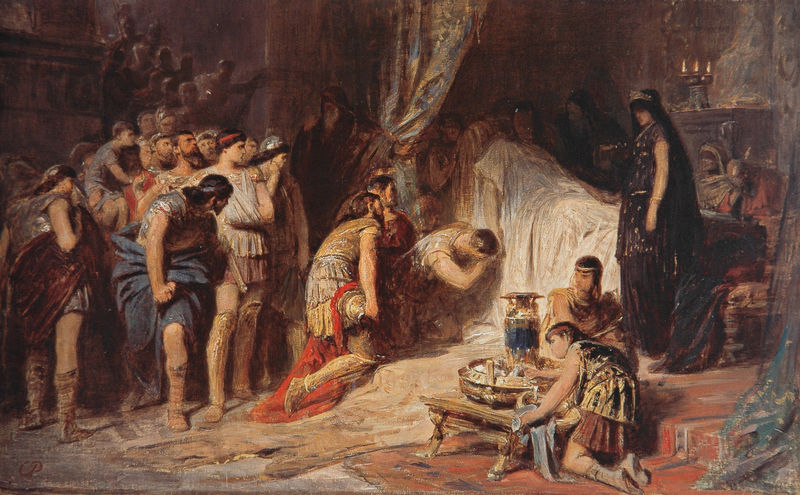
Titel: Ölskizze zum Tod Alexanders des Großen (Kompositionsentwurf)
Künstler: Karl Theodor von Piloty
Standort: München
Institution: Neue Pinakothek
Schlagwörter: blau, dunkel, gemälde, gruppe, hand, held, schatten, umhang, weiß, frauen, menschen, sitzen, braun, frau, grau, hell, licht, männer, raum, schwarz, szene, tisch, rot, schleier, tuch, ansammlung, leute, menge, teppich, andrang, gesichter, arm, barock, falten, geschichte, historie, leiche, tod, tot, trauer, vorhang, wache, rauch, gewand, gold, interieur, gewänder, gotik, krone, renaissance, traurig, amphore, vase, fell, schrank, bank, könig, papst, soldaten, kerze, bett, kerzen, leuchter, stufe, stufen, sandalen, faltenwurf, laken, monumental, fussboden, penis, blut, antike, krank, orient, abschied, weinen, viele, fliesen, knien, soldat, volk, helm, menschenmenge, ritter, rüstung, rom, römer, besuch, kerzenleuchter, jüngling, öllampe, leintuch, bahre, leichnam, tos, totenbett, krankheit, leid, schmerz, kniend, priester, weihrauch, griechenland, baldachin, hell-dunkel-kontrast, balu, königin, beweinung, helden, fackel, lol, tränen, tauer, totenwache, römisch, ägypten, sterbend, aufbahrung, hirn, klage, simbolismus, das, griechenlanf, lute, tod des sardanapal, anteilnahme, babarossa, hitler?, shemel